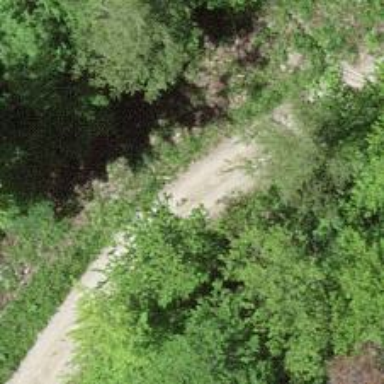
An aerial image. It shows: Gravel track with grade 2 tracktype.